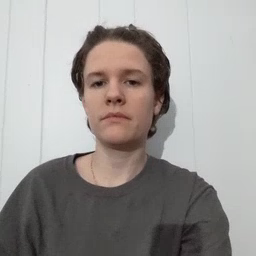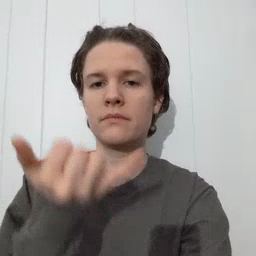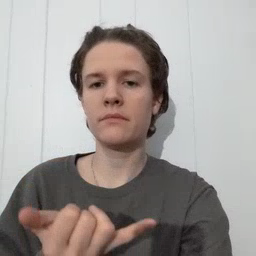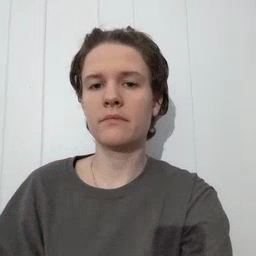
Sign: now